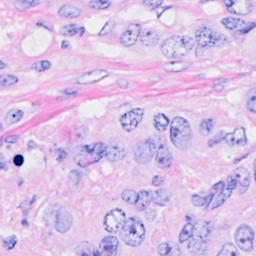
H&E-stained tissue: Breast